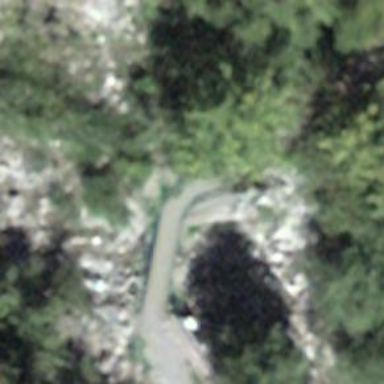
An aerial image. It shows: Path.